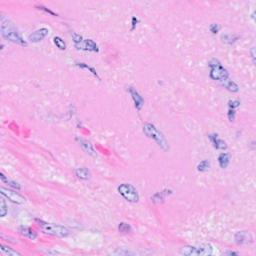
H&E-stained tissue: Breast